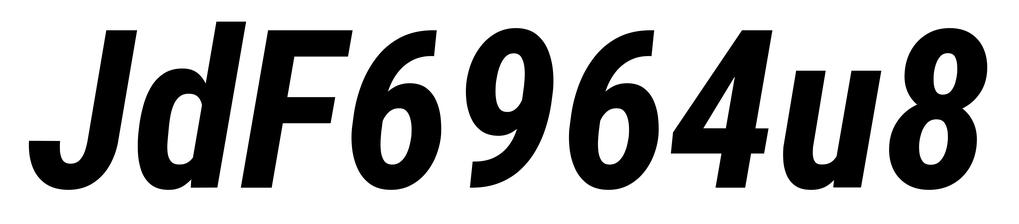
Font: Roboto-Italic_Condensed_Bold_Italic